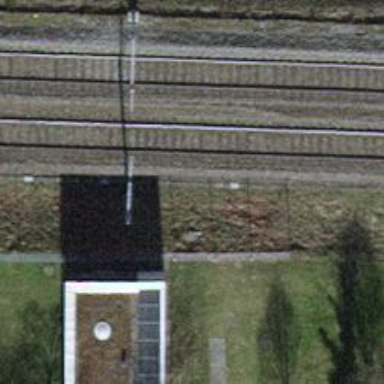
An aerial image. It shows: Railway milestone.